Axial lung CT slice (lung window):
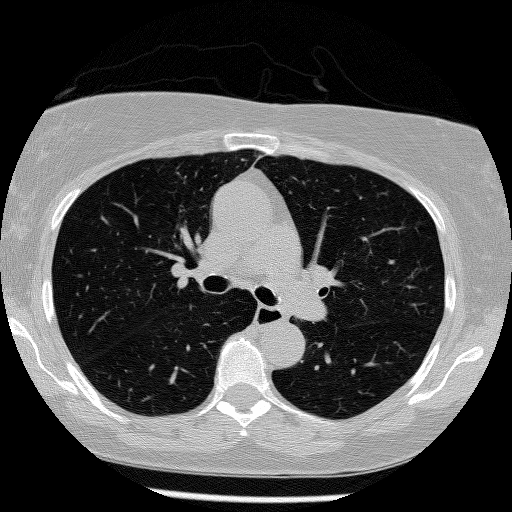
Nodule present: no